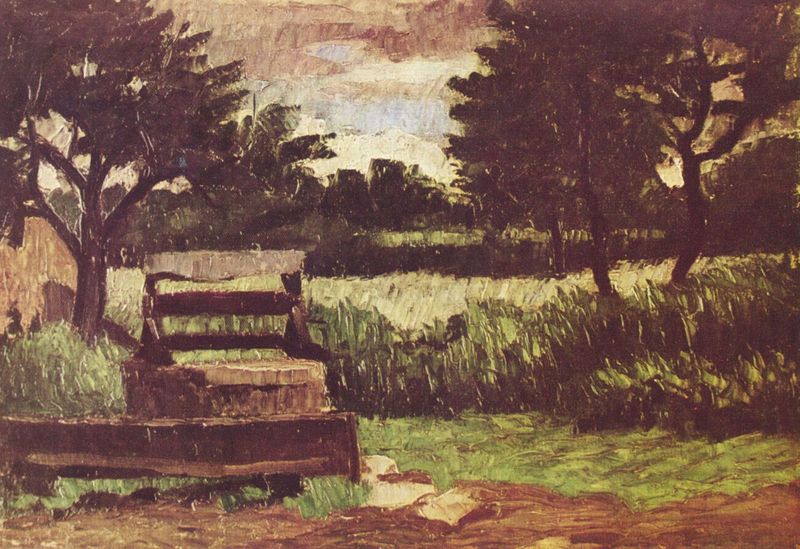
Titel: Landschaft mit Brunnen
Künstler: Paul Cézanne
Standort: Paris
Institution: Collection Bénatov
Schlagwörter: baum, blau, blätter, dunkel, gemälde, himmel, schatten, wasser, weiß, wolken, baumstämme, bäume, cezanne, fluss, gelb, grob, grün, impressionismus, landschaft, ocker, sand, see, ufer, äste, braun, dunkelbraun, grau, hell, hintergrund, holz, licht, schwarz, strasse, dach, gras, rot, weg, wiese, wolke, beige, expressionismus, malerei, stein, steine, öl, ast, bach, baumstamm, erde, feld, felder, gräser, horizont, mühle, natur, schilf, vieh, weide, weite, wind, brücke, einsam, gewässer, pastos, sonne, boden, realismus, blatt, wald, brunnen, krug, mais, stilleben, stillleben, bewölkt, ruhig, sommer, acker, getreide, korn, sonnenlicht, mauer, bauernhof, oliv, bank, traktor, wagen, wehr, ölgemälde, querformat, stämme, wehen, duktus, impressionistisch, metall, gestell, fotorealistisch, still, hoch, grashalme, bauer, kornfeld, fotorealismus, heiss, pleinair, seilwinde, winde, zweig, heuhaufen, lichtung, schnitt, flora, diffus, ländlich, fauna, trog, tränke, grashalm, bottich, ähren, pflug, difus, ungenau, impressionsimus, futtertrog, ziehbrunnen, quelle, kurbel, räser, frelicht, futterstelle, krog, sautrog, grüpn